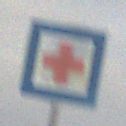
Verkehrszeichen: ErsteHilfe
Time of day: SunriseSunset
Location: Outdoor (Nature)
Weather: PartlyCloudy
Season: NotSpecified
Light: Natural